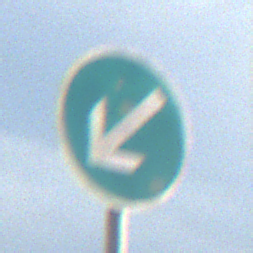
Verkehrszeichen: VorgeschriebeneVorbeifahrtLinks
Umgebung: Outdoor, Nature
Tageszeit: SunriseSunset
Wetter: PartlyCloudy
Licht: Natural
Jahreszeit: NotSpecified
Kontrast: MediumContrast